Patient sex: M
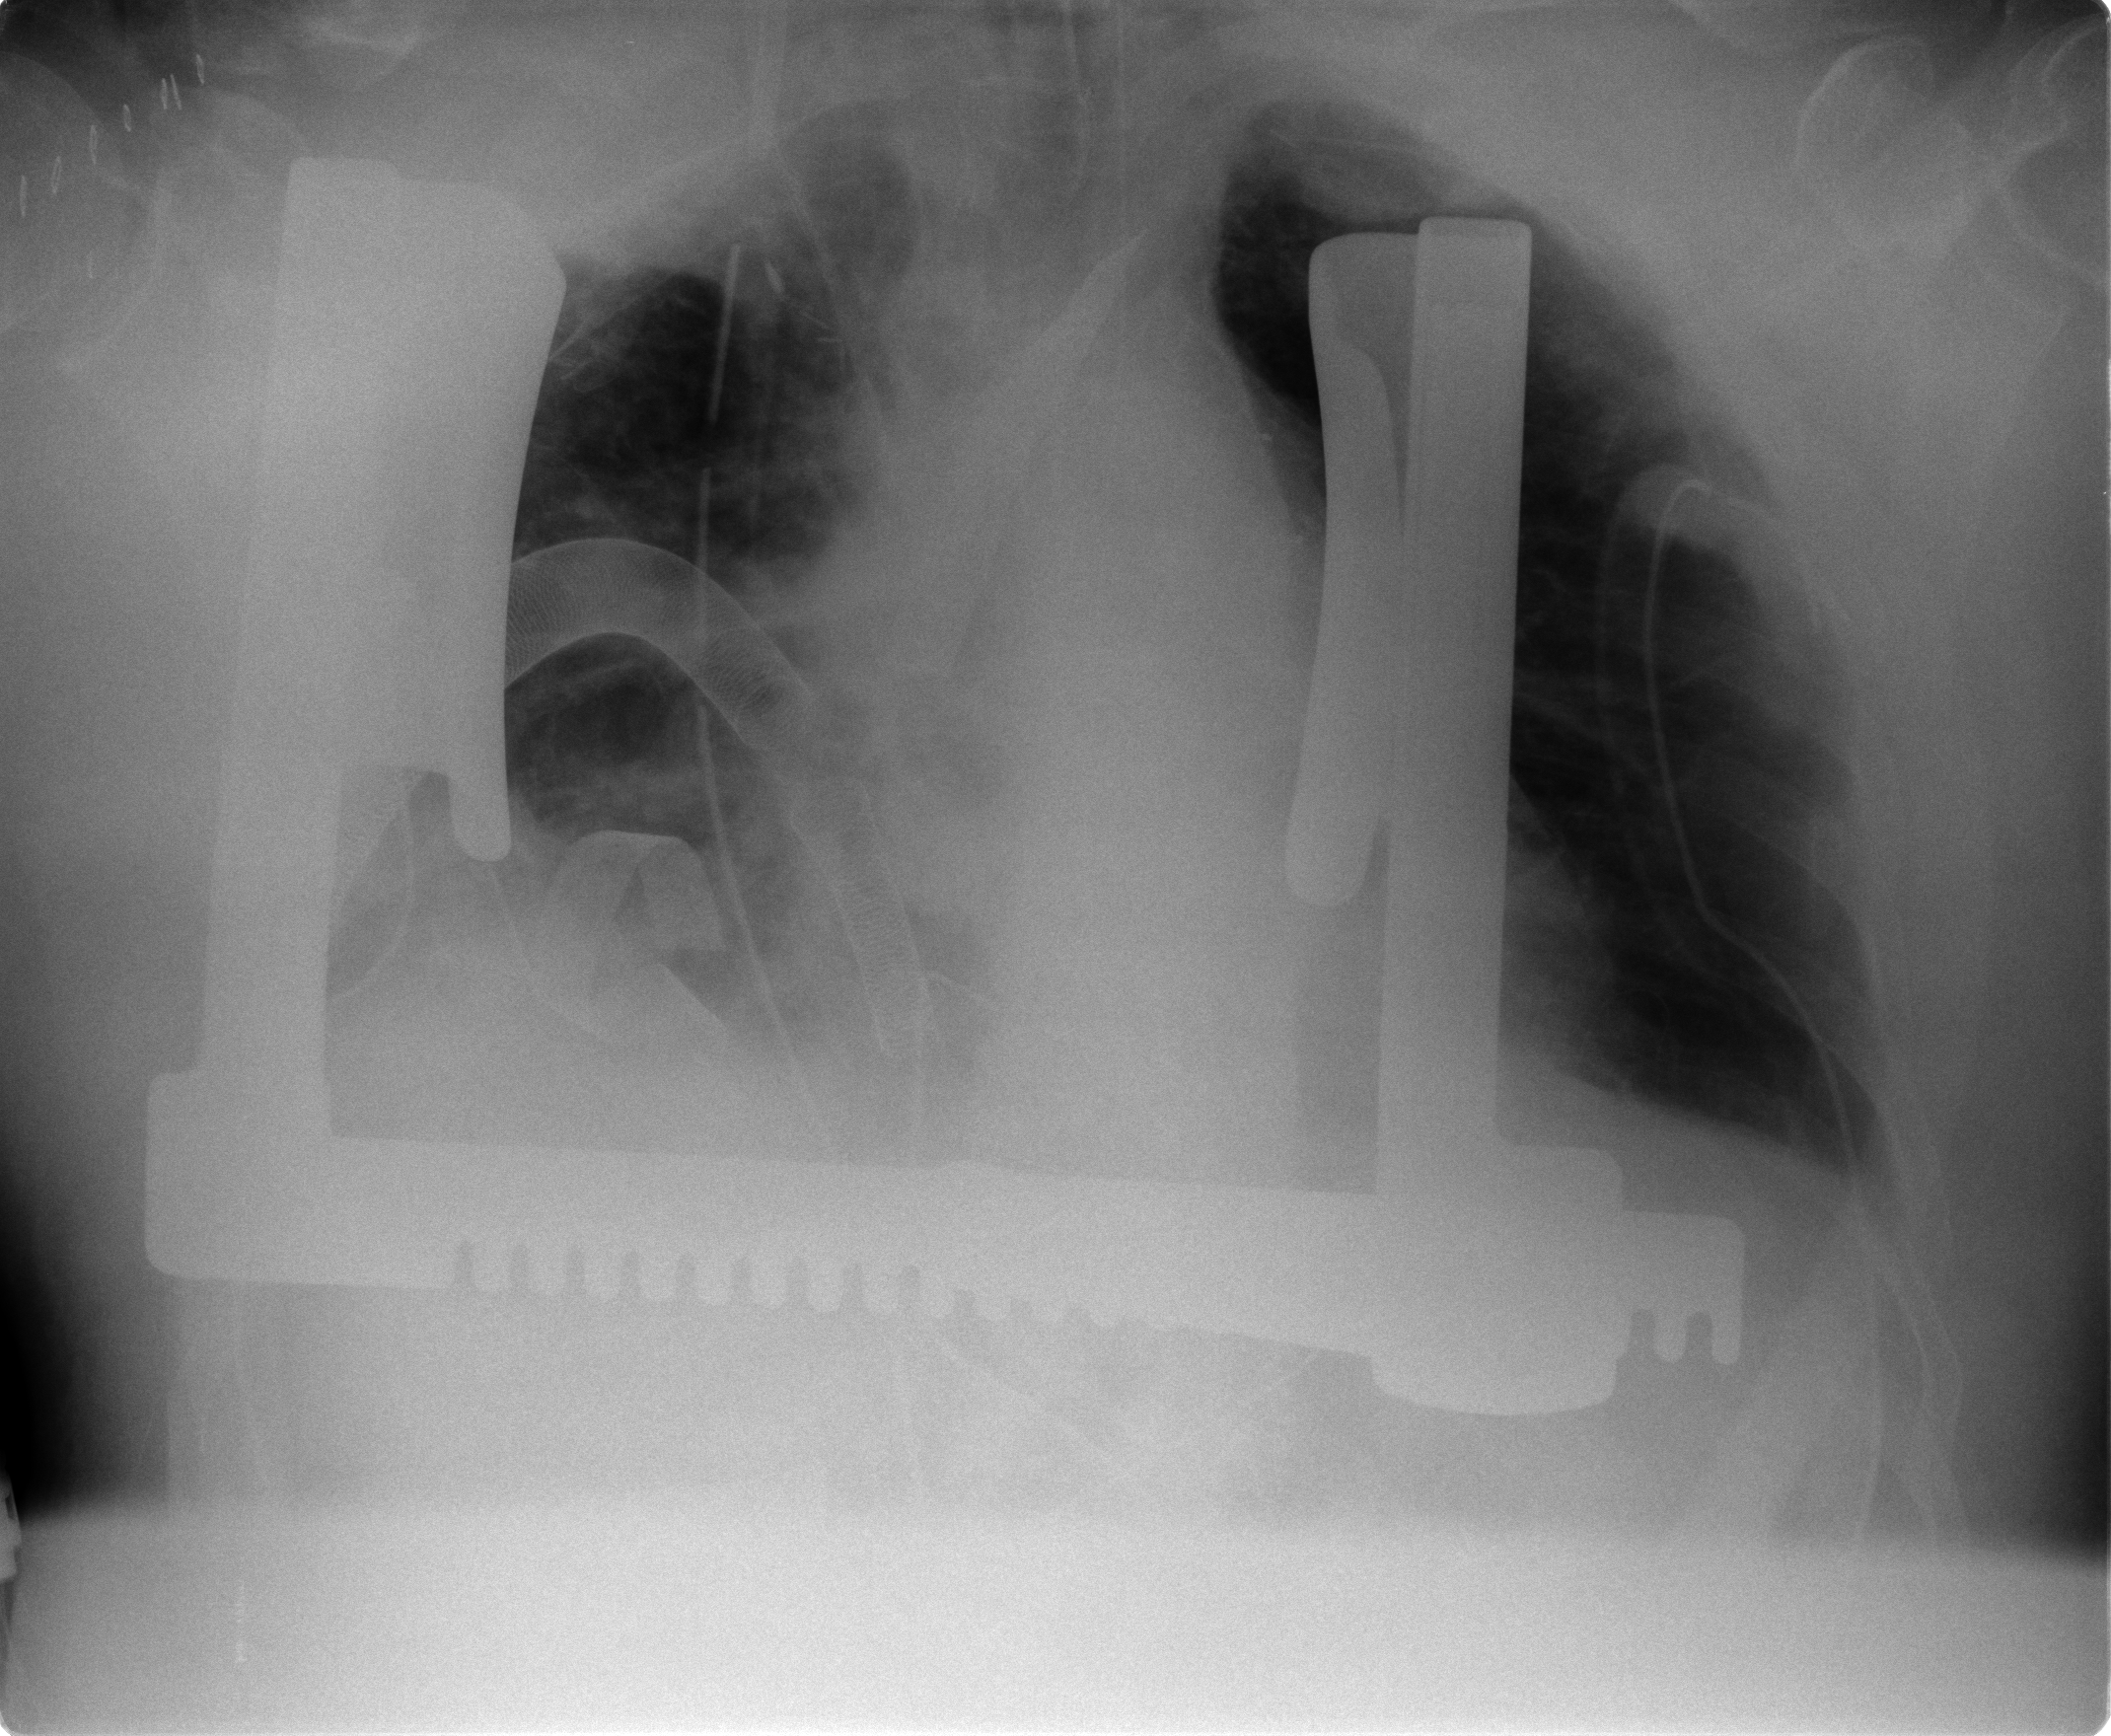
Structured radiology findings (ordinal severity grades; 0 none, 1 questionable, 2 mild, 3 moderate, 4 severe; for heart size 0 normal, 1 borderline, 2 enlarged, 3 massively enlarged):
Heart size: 0
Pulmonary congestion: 0
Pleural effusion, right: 2
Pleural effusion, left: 1
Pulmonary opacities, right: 2
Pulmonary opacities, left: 0
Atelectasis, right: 2
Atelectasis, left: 0